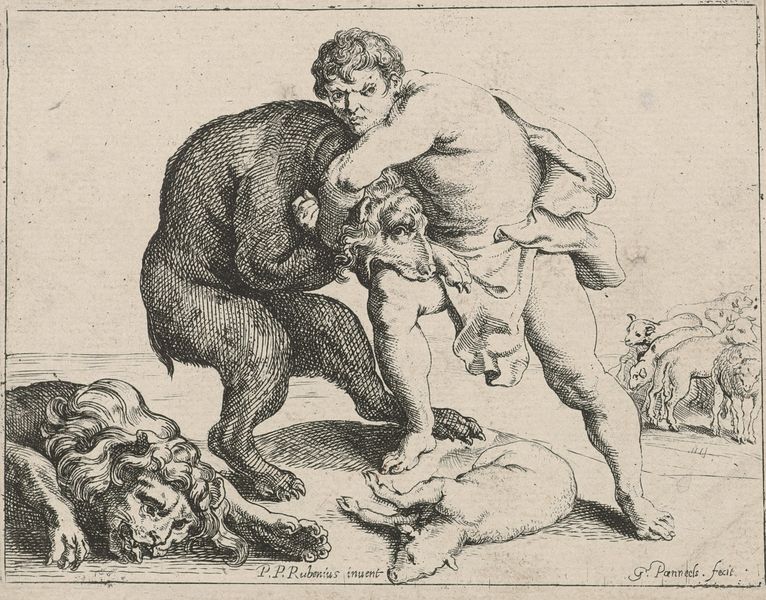
Titel: David doodt een leeuw en een beer
Künstler: Willem Panneels
Standort: Amsterdam
Institution: Rijksmuseum
Schlagwörter: kampf, mann, nackt, herde, oberschenkel, lamm, schaf, druck, stich, löwen, löwe, lämmer, schafe, bär, ungeheuer, beissen